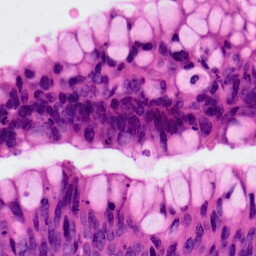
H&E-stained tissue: Colon